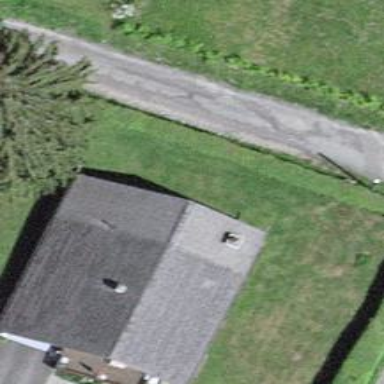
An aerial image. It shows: Simple and straightforward house.